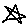
Label: star